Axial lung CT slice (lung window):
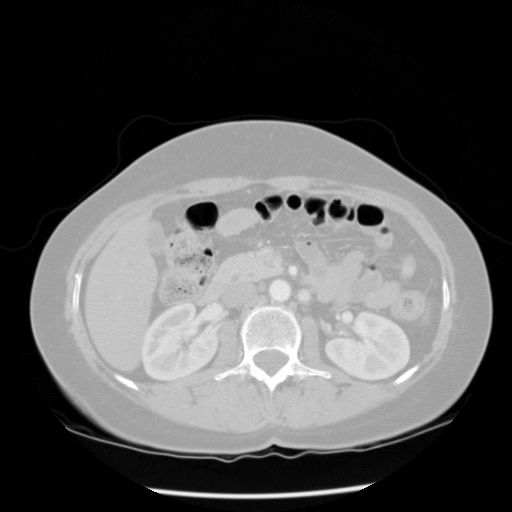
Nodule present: no